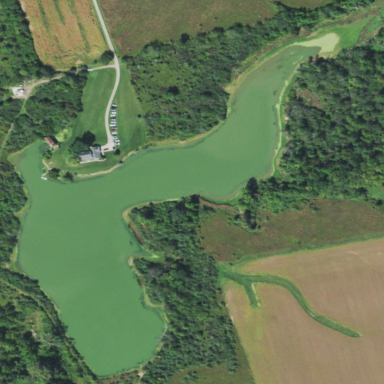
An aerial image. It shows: Pond with natural water.